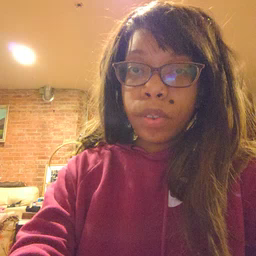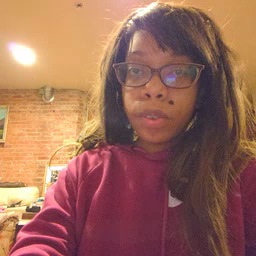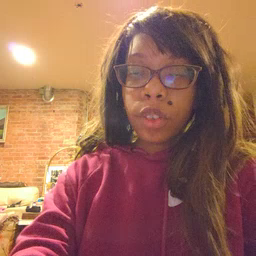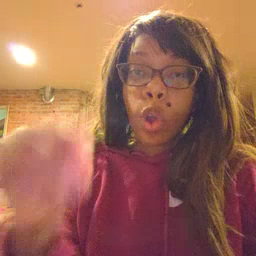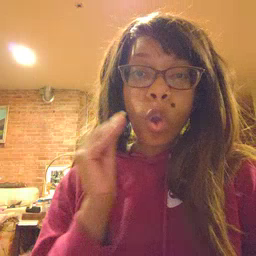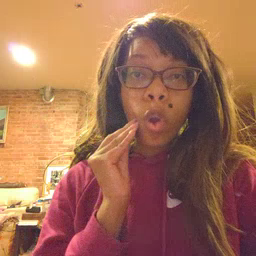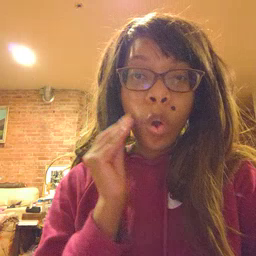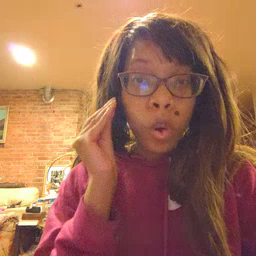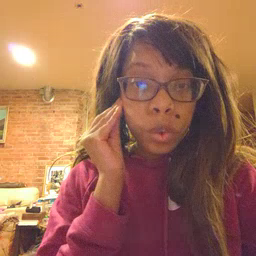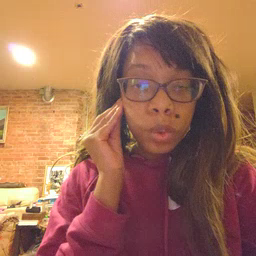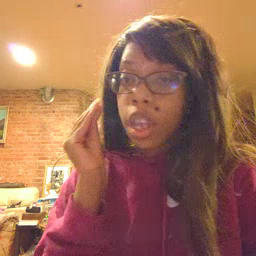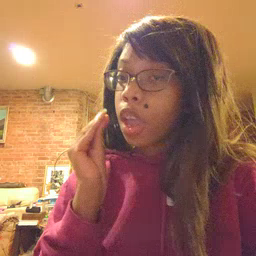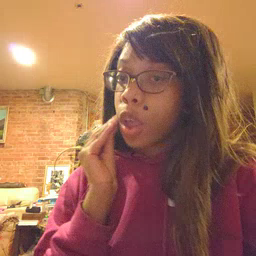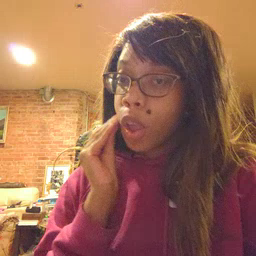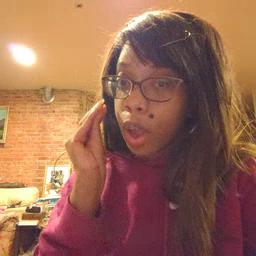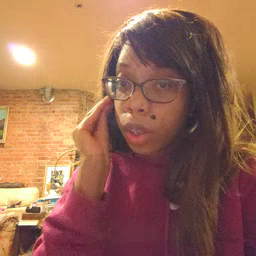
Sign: home